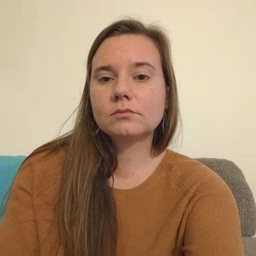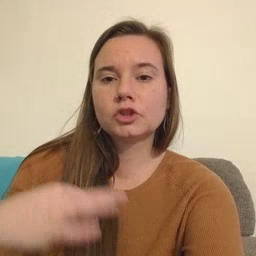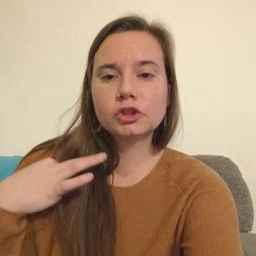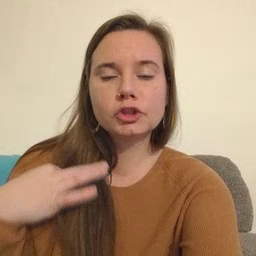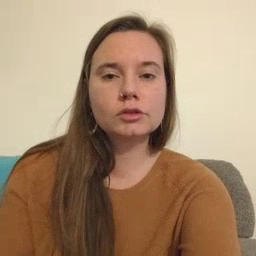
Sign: shirt